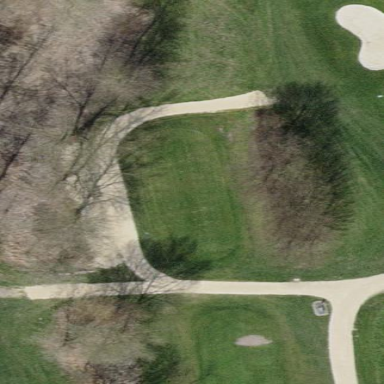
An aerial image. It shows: Golf tee on grassy land.